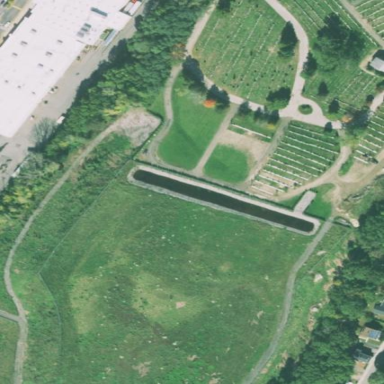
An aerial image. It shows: Cemetery that holds historical significance.